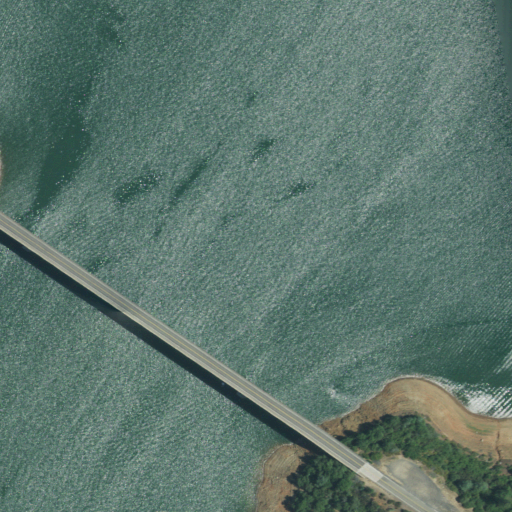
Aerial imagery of valley in California named Deadman Gulch containing open water, low intensity development, open development, medium intensity development, evergreen forest, mixed forest, and grassland